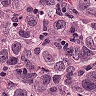
Metastatic tissue present: yes